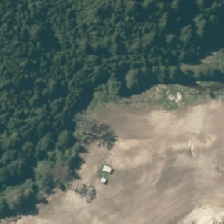
Land cover: high_producing_grassland